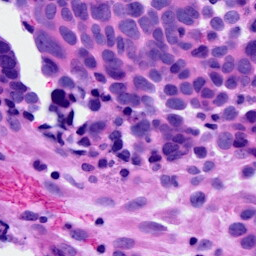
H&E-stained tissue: Ovarian